Interaction volume radius: 10 \u00c5
Interaction volume height: 45 \u00c5
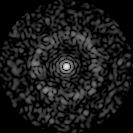
Disorder parameter: 0.827